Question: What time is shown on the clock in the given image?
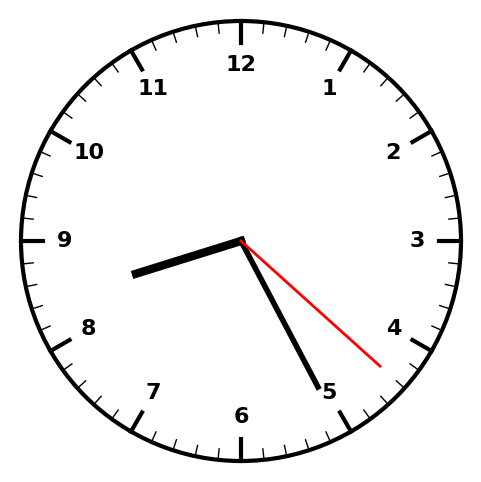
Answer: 08:25:22